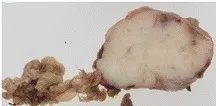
Histopathological findings. A; Gross pathological view demonstrates a shiny white solid mass.
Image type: pathology (h&e)